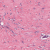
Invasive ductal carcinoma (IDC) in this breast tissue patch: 0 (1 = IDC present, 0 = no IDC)